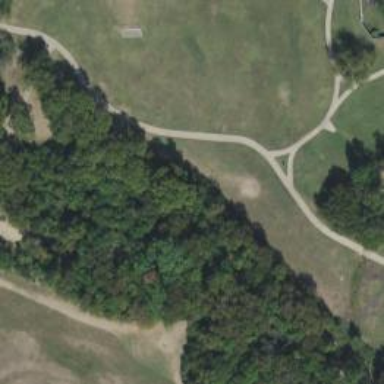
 popular sport played with flying discs."